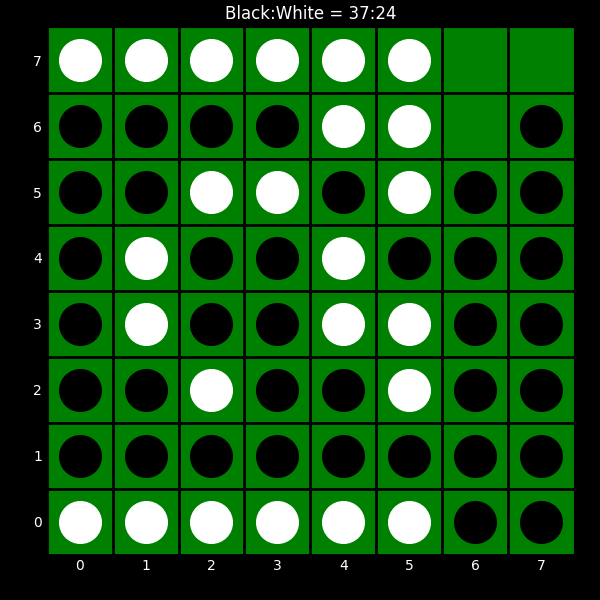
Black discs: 37
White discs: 24